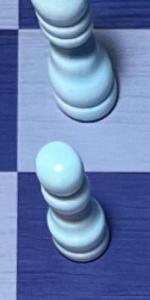
Label: Pawn_White